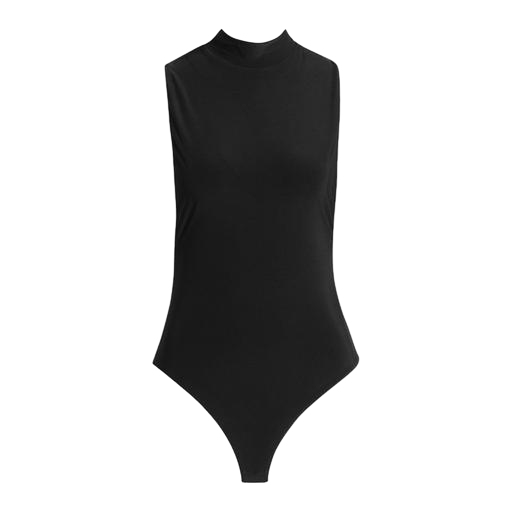
black mira cape-effect bodysuit, black funnel neck vest, black angie high-neck top, white background